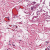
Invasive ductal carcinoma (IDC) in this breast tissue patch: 0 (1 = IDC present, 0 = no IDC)